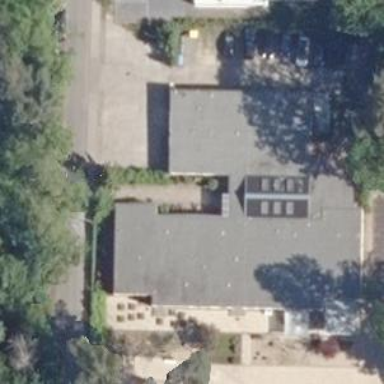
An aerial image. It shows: Kindergarten.